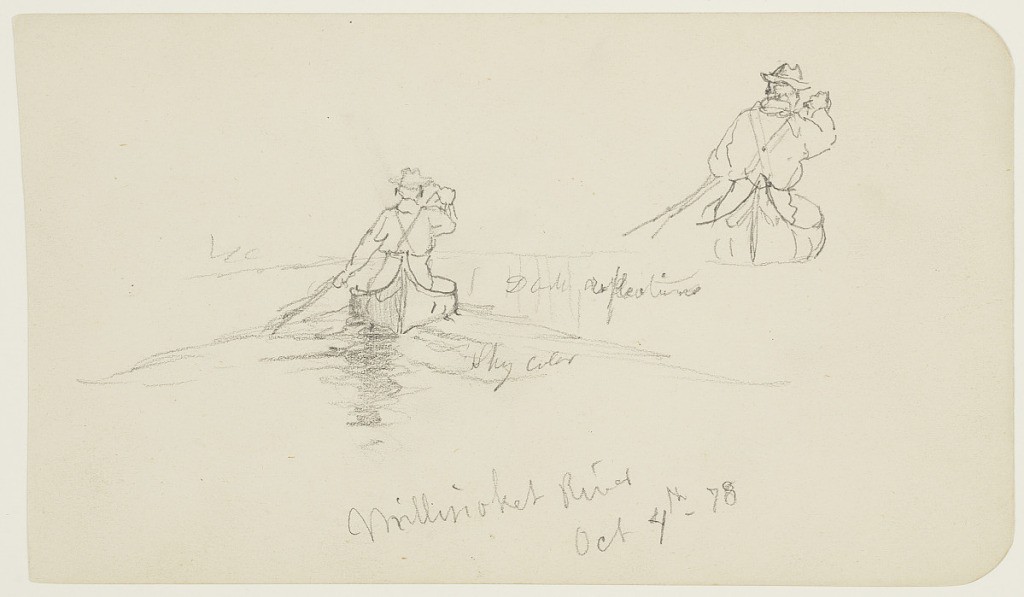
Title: Canoe Rider on the Millinocket River, Maine
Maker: Frederic Edwin Church, American, 1826–1900
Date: October 4, 1878
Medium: Graphite on white wove paper
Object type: Drawing
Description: Figure sketch showing two rear views of a figure piloting a canoe on the Millinocket River in Maine. At center left, the figure wears a brimmed hat and crossed suspenders as he paddles on the left side of the canoe. He leaves a rippling wake in the water behind him. At upper right, a nearly identical drawing of the canoe rider is included, but with slightly more detail.